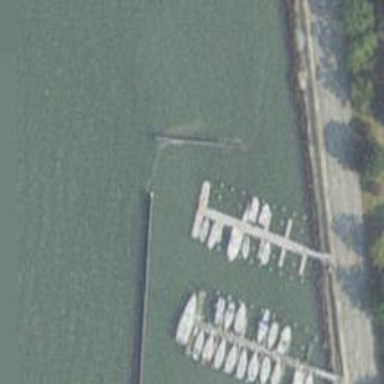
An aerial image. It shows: Breakwater structure.